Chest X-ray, PA view. Patient: 58 years old, sex F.
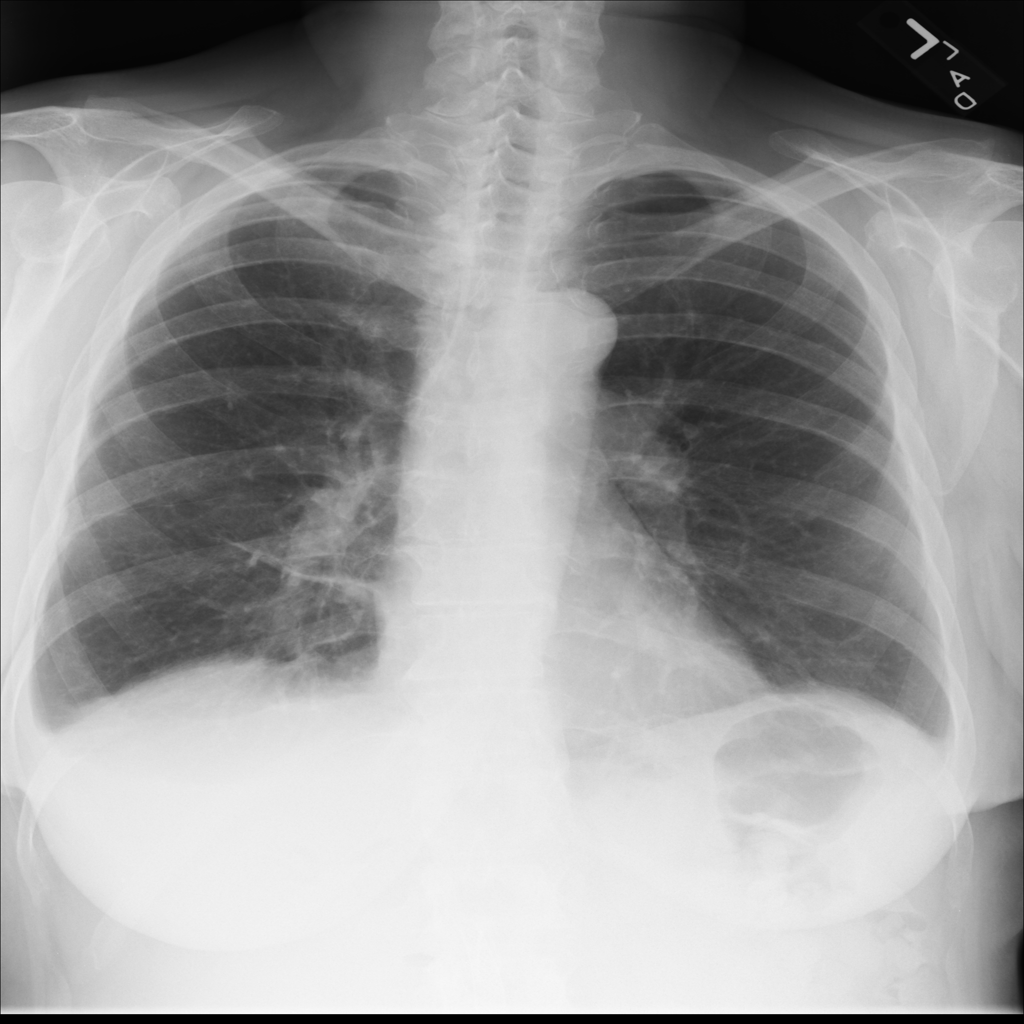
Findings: Atelectasis, Effusion